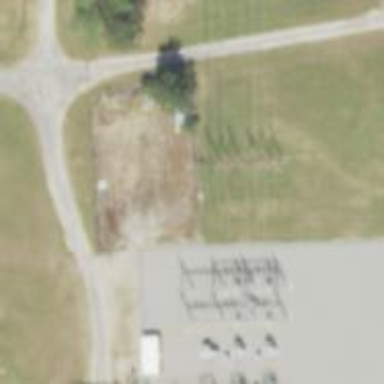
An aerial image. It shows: Outdoor industrial power substation with fence surrounding it.